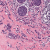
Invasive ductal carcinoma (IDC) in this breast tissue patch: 1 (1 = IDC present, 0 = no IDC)